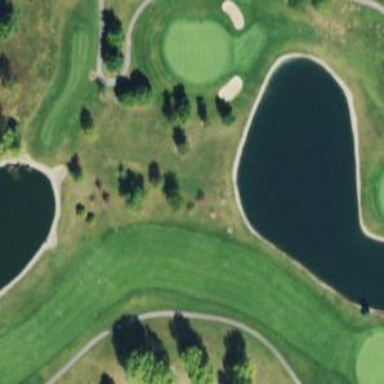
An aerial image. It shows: View of golf hole.